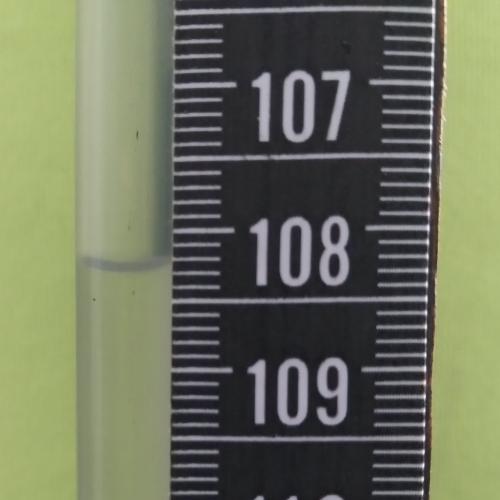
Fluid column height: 108.2 cm